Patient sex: M
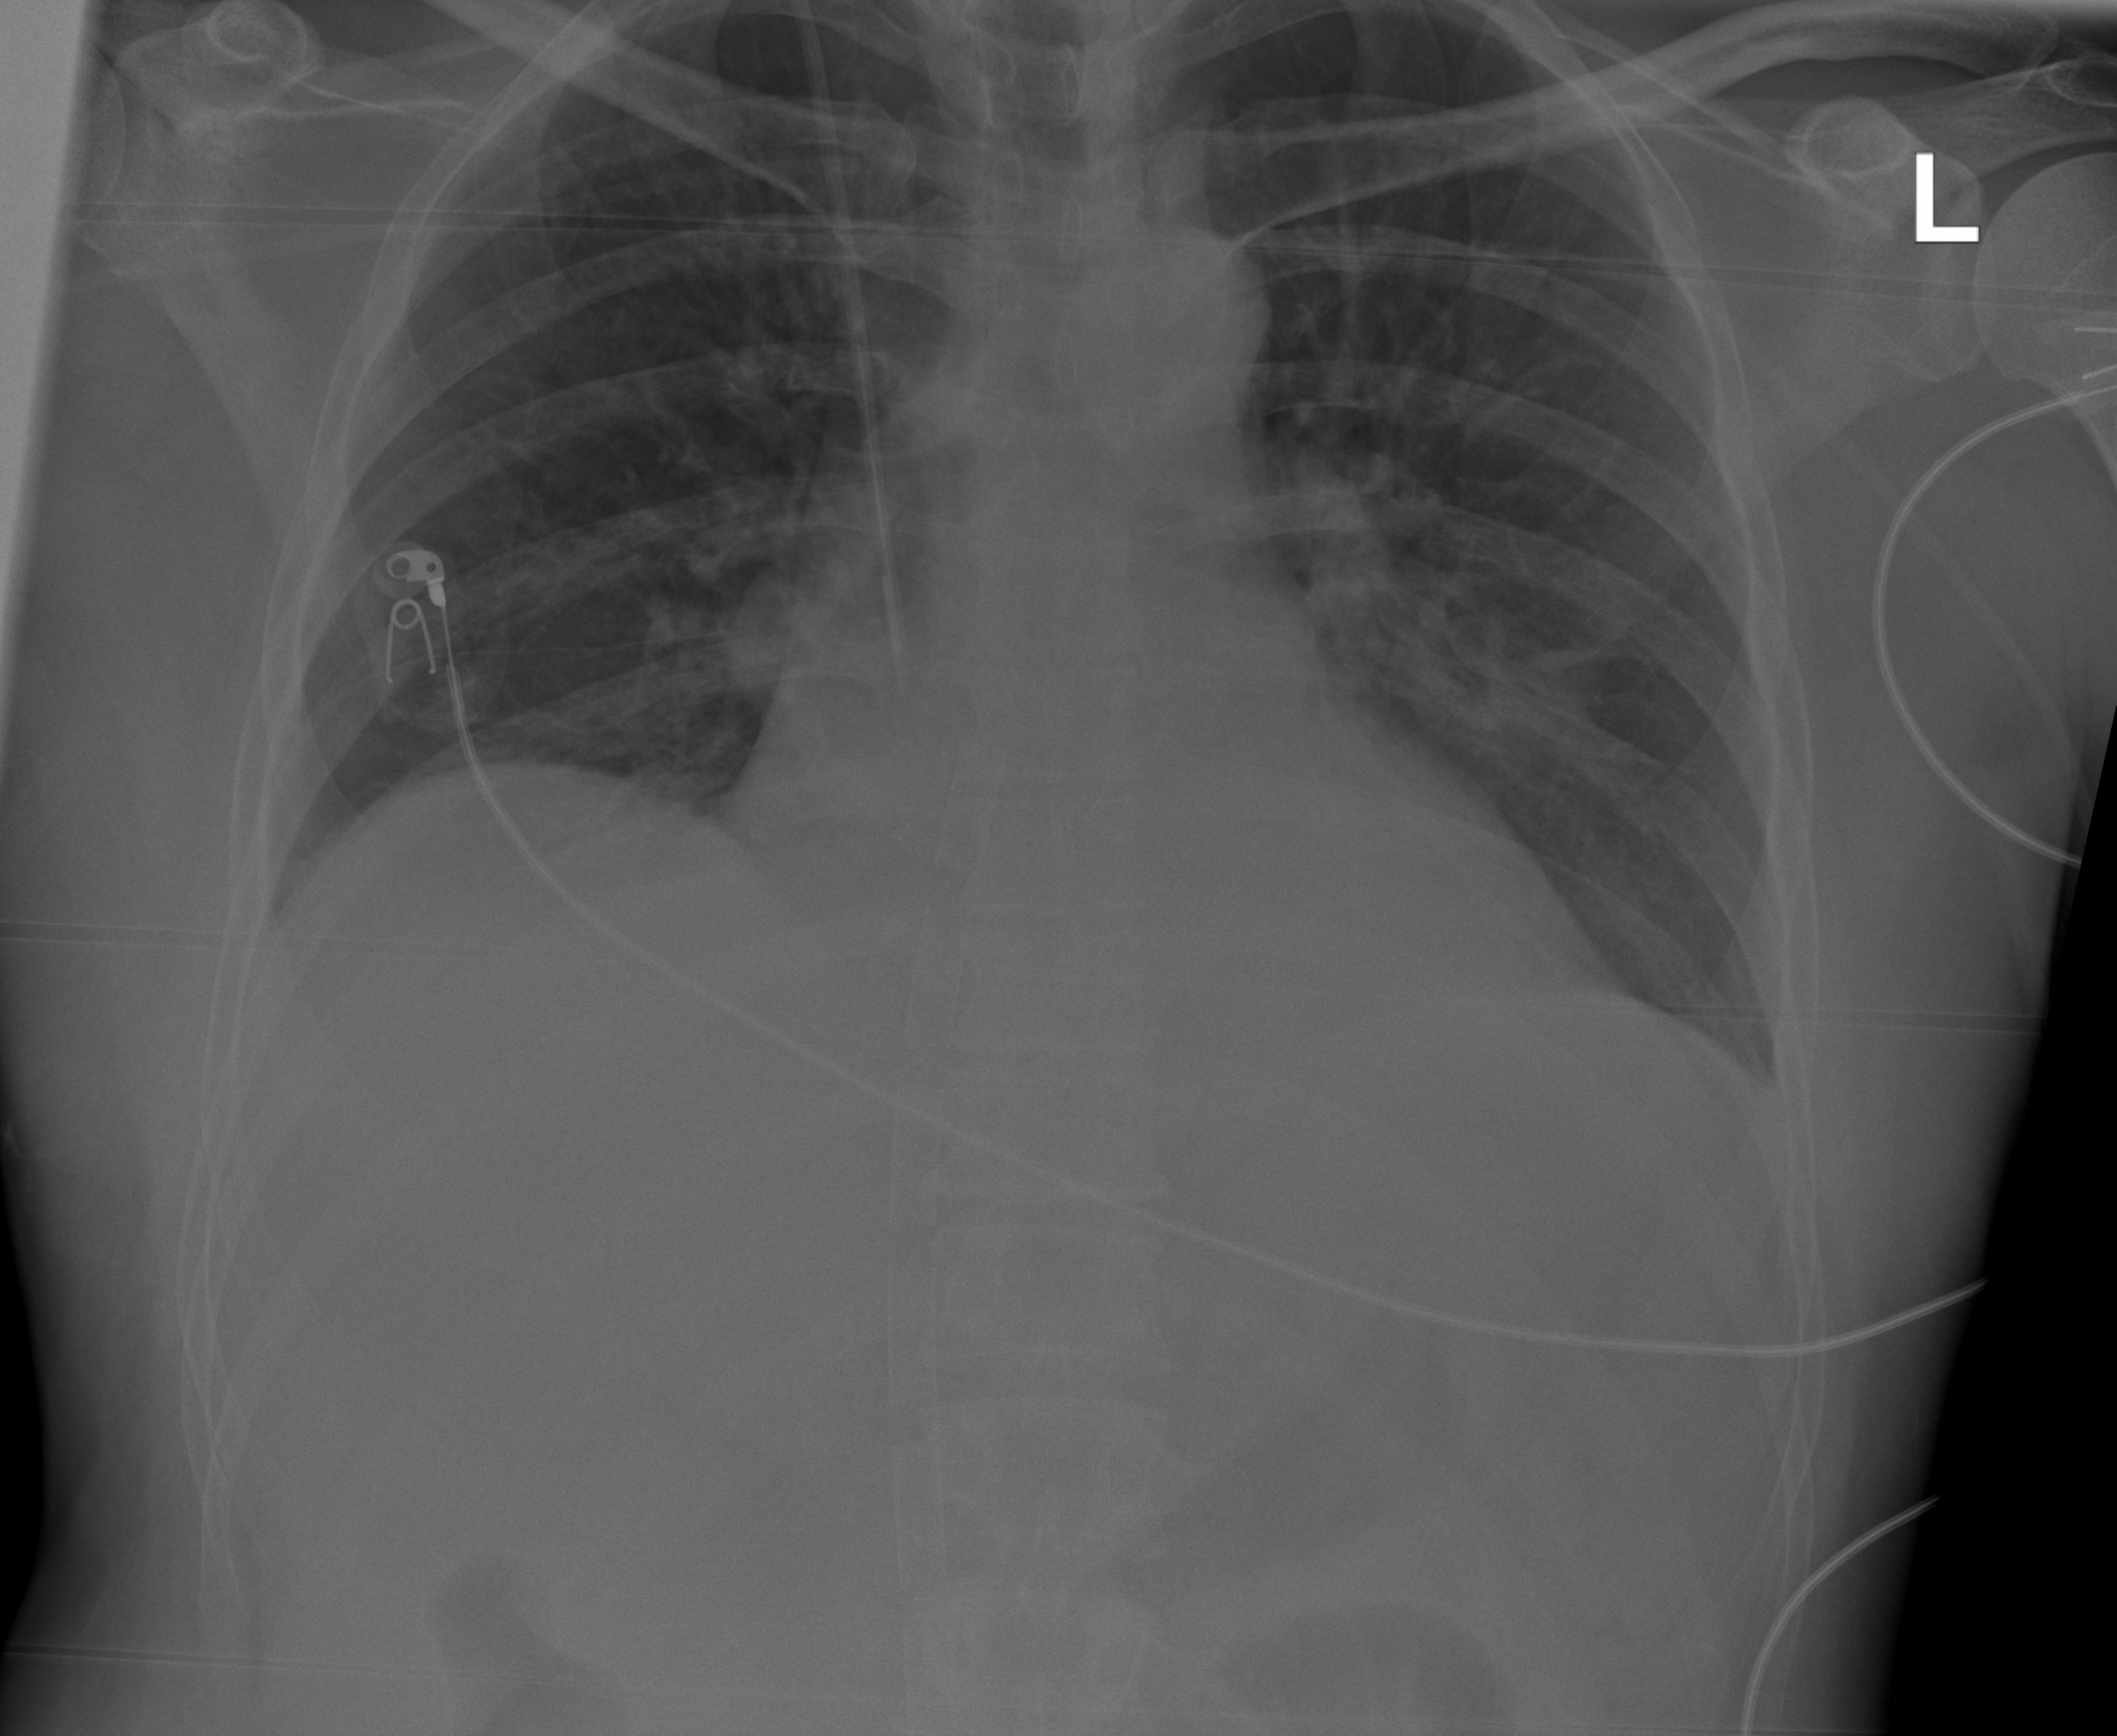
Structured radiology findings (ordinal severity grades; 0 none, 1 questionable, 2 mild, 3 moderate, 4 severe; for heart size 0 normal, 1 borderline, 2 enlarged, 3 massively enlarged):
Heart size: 2
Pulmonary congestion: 0
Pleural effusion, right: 0
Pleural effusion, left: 0
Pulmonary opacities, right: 0
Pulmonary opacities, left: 1
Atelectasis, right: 0
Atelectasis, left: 2